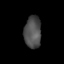
Tissue: skin
Cell type: T cells
Senescence score: 0.6823
Nuclear area (px): 531
Mean DAPI intensity: 78.589